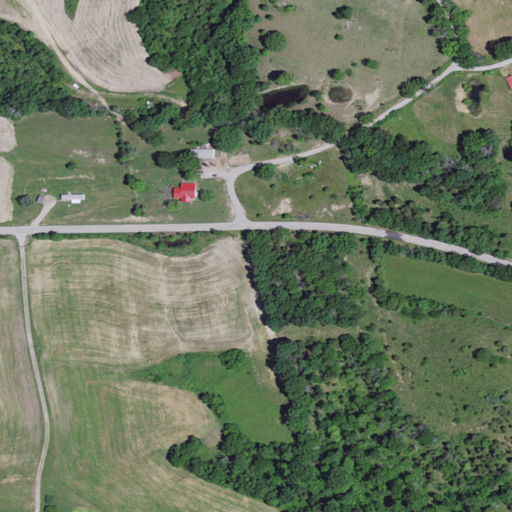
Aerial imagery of ridge(s) in Kentucky named Chalk Ridge containing pasture, deciduous forest, cultivated crops, open development, mixed forest, low intensity development, and medium intensity development